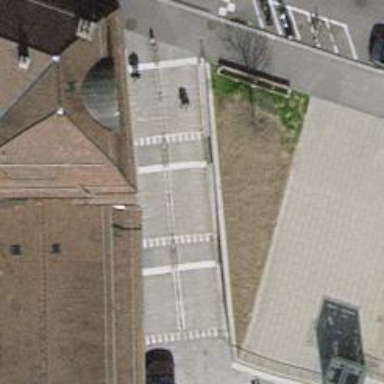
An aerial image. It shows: Steps on sett surface road.